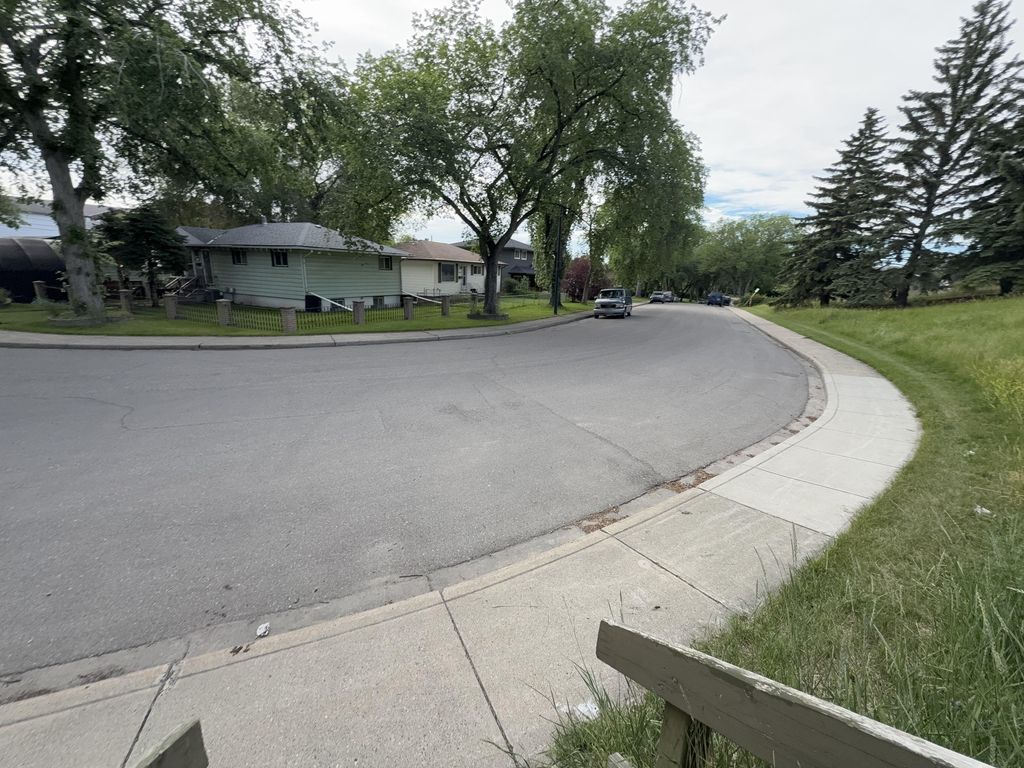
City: calgary